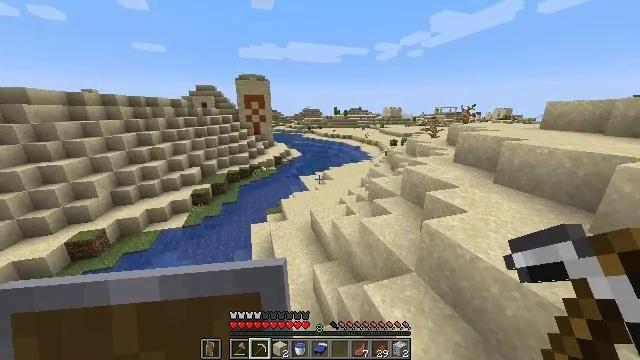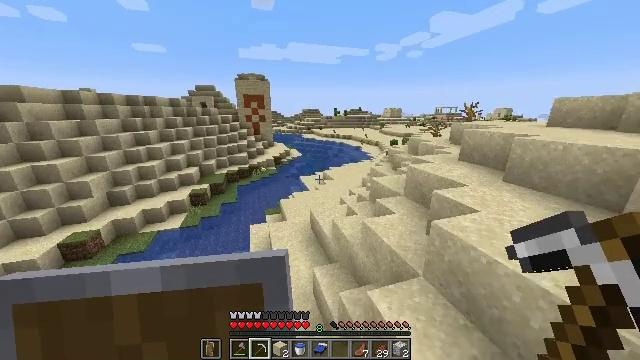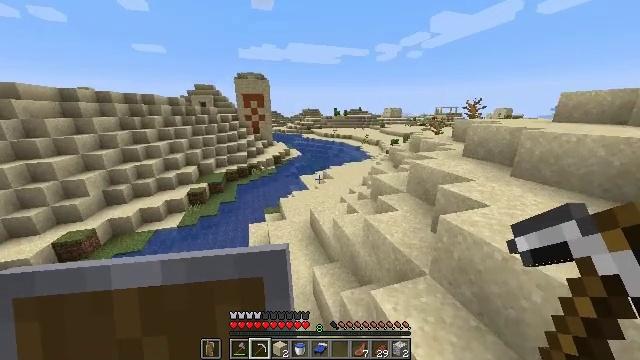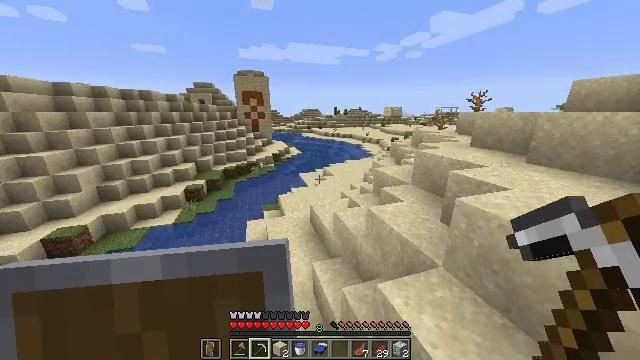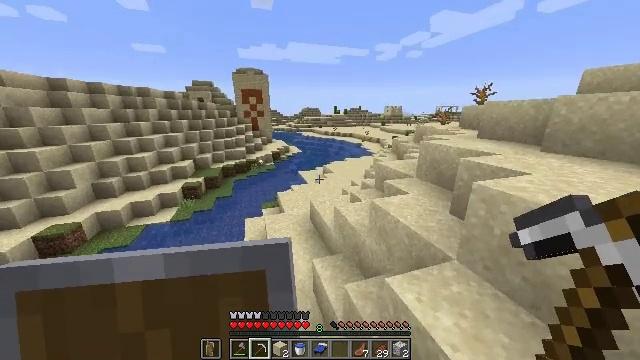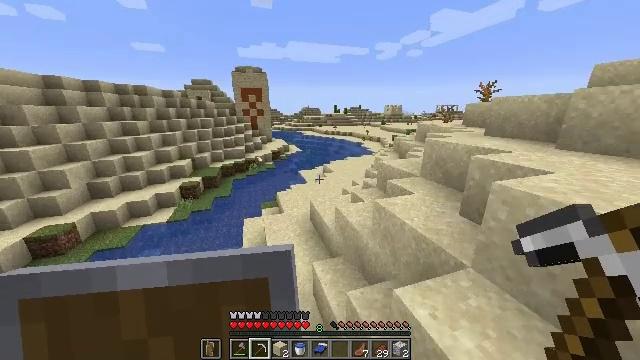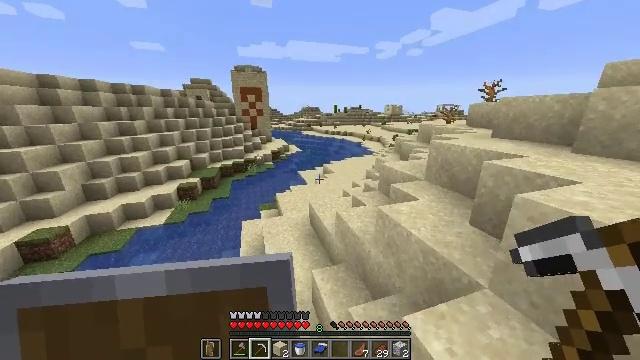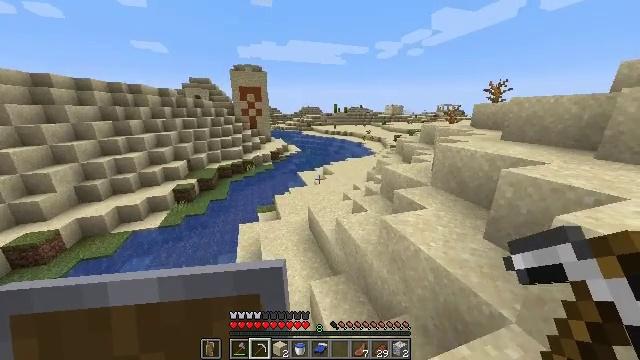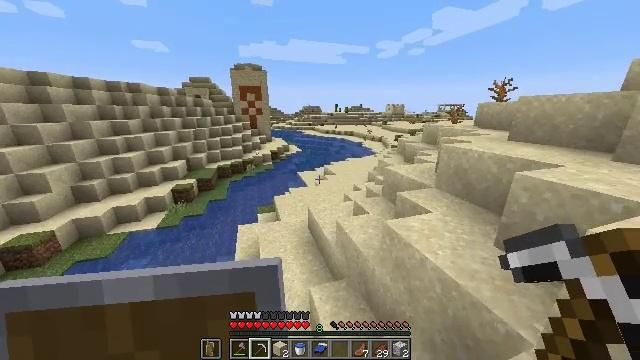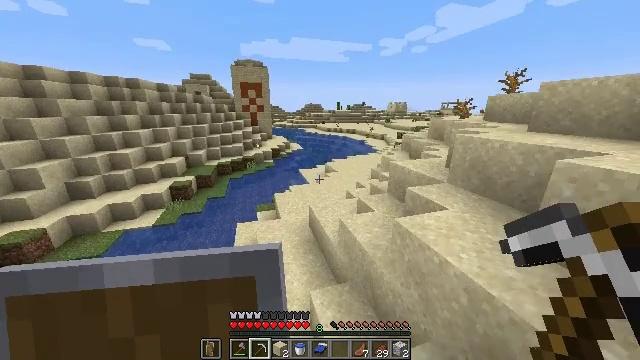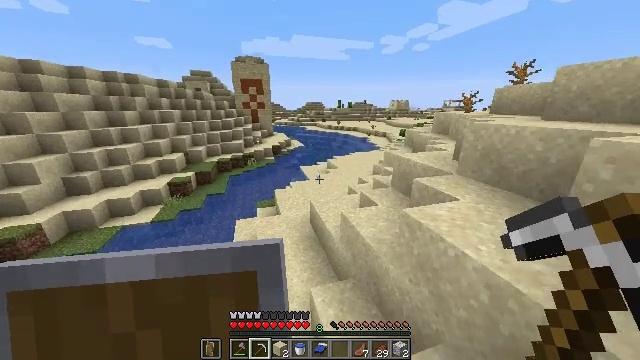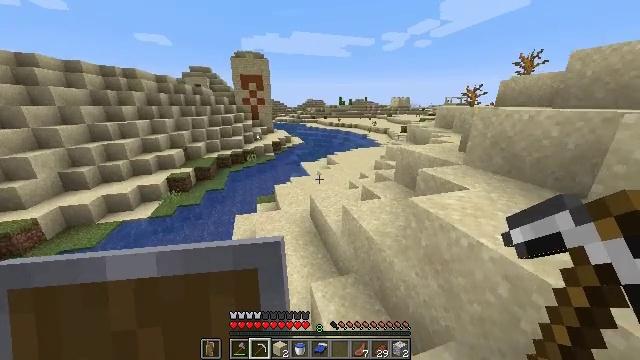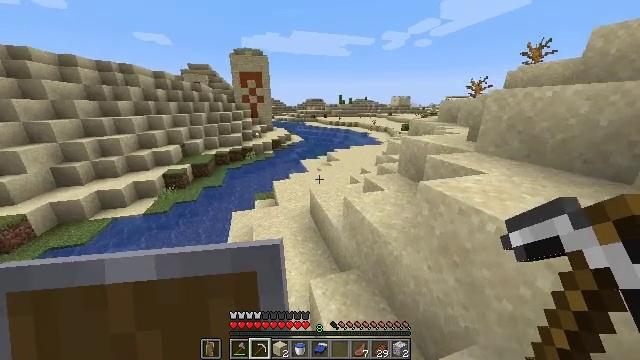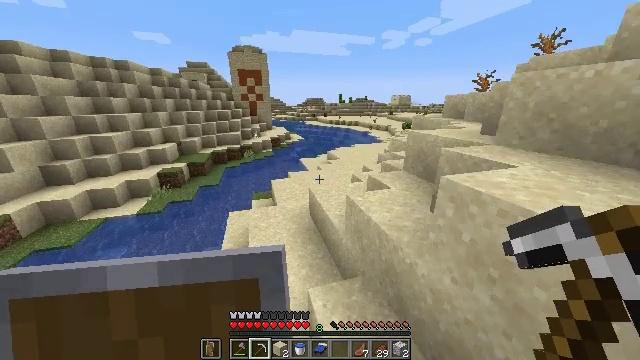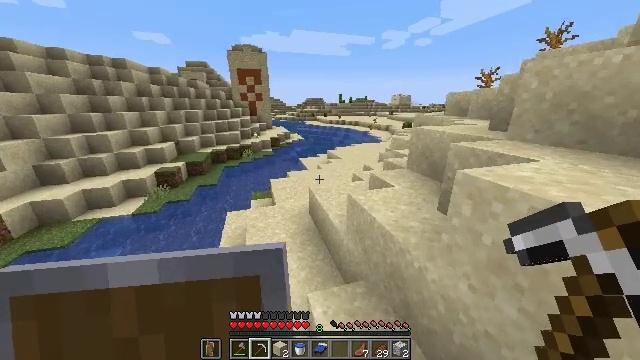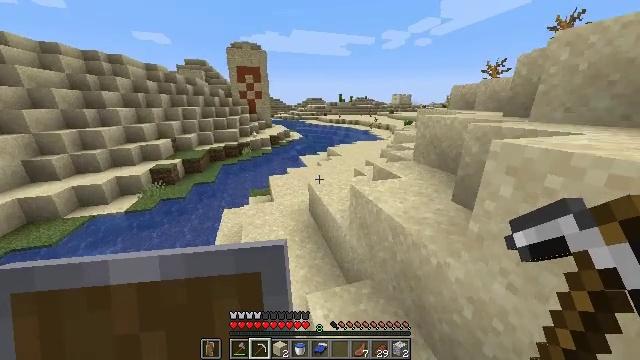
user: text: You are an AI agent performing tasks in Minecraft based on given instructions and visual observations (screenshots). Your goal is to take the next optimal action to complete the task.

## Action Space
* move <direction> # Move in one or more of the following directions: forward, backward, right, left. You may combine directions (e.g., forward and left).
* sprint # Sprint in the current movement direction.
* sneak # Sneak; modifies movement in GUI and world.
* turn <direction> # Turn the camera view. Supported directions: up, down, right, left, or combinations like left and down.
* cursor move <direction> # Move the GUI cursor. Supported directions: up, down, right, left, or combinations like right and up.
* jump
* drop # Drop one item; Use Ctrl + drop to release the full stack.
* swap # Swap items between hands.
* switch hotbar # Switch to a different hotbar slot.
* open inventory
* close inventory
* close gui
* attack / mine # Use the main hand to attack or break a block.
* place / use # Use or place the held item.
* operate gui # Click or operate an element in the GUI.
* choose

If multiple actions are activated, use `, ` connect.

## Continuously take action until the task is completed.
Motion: motion action
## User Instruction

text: Dig out the orange terracotta.
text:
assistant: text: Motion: move forward
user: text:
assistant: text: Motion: move forward
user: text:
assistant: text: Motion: move forward
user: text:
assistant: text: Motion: move forward
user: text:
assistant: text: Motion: move forward
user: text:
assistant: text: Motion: move forward
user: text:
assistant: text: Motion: move forward
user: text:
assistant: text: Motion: move forward
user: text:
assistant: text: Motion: move forward
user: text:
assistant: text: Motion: move forward
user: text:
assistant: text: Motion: move forward
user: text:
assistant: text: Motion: move forward
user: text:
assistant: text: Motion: move forward
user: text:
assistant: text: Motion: move forward
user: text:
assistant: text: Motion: move forward
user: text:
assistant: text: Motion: move forward
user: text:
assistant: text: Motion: move forward
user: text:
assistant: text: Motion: move forward
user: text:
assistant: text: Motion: move forward
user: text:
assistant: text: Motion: move forward
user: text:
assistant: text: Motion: move forward, jump
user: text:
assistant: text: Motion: move forward, jump
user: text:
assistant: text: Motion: move forward, jump
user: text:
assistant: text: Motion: move forward, jump
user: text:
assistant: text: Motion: move forward, jump
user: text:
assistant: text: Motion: move forward, jump
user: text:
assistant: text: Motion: move forward, jump
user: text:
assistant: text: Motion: move forward, jump
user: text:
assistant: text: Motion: move forward, jump
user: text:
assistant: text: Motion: move forward, jump